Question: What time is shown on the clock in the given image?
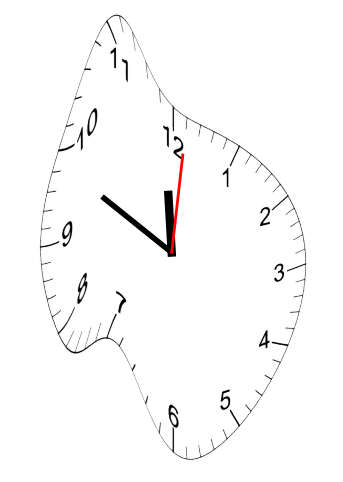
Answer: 11:49:01